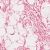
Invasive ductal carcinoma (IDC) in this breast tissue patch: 0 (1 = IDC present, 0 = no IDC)